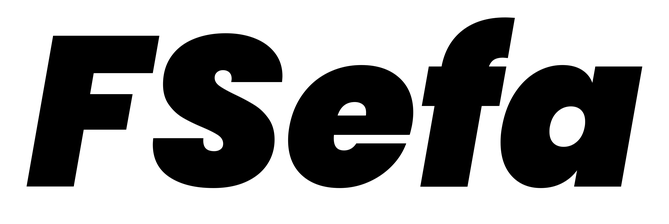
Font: Poppins-BlackItalic